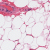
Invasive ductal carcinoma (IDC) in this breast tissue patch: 0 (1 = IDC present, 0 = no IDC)